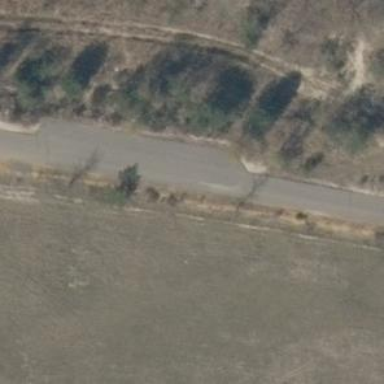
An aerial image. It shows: Passing place on the road.